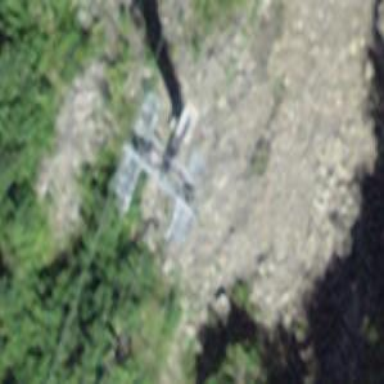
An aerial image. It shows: Pylon for aerialway.